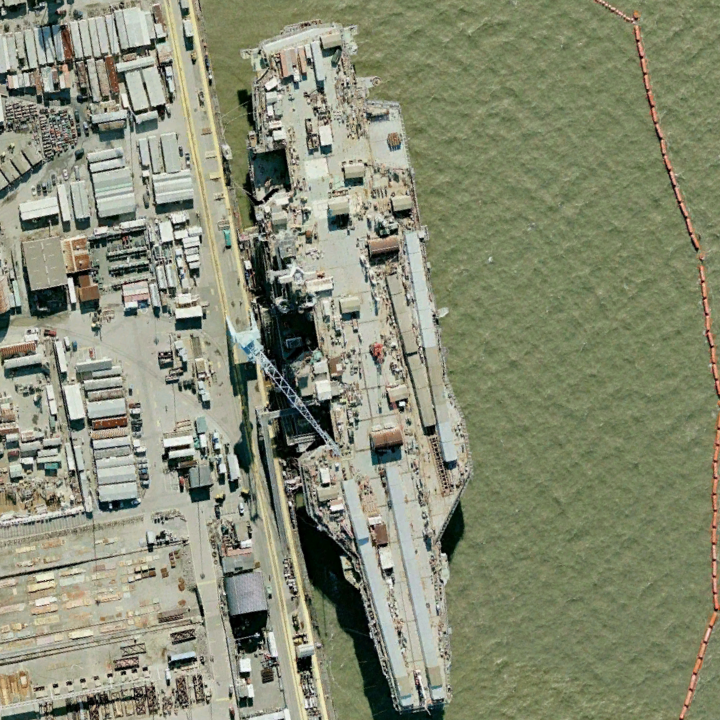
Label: aircraft_carrier